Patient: sex M, age 36
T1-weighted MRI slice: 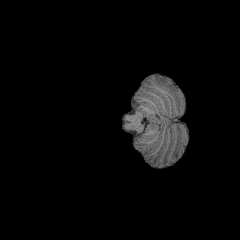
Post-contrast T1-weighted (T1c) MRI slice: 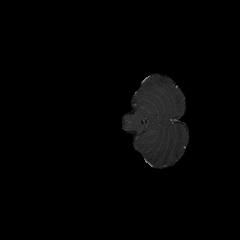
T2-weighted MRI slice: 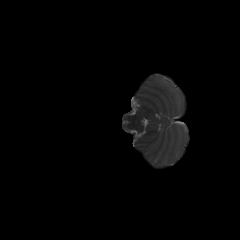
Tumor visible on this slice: no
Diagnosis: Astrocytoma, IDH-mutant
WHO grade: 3